Question: How many titles are in red color?
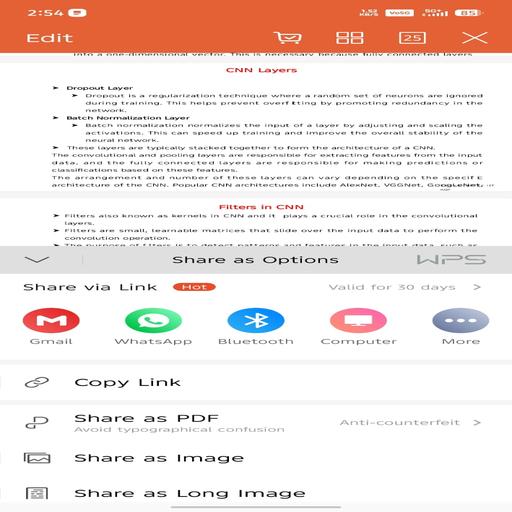
Answer: Two